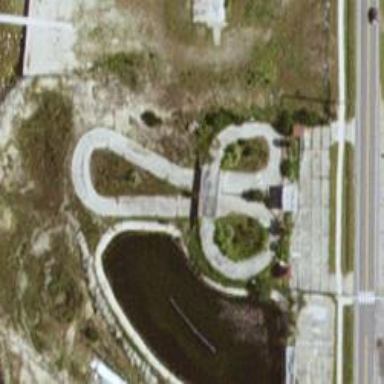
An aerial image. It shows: Bridge used for motor karting sport.